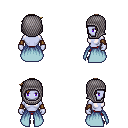
a pixel art fantasy rpg character, female body template, dark elf, purple skin, overskirt, red pants, blonde pixie cut hairstyle, chain hood, cloth bracers, four views (front, back, left, right), 2x2 character sprite sheet, small pixel art, hard edges, no anti-aliasing